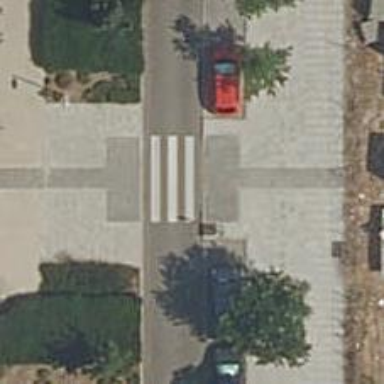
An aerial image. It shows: Uncontrolled road crossing.